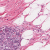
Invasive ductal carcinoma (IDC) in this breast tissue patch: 0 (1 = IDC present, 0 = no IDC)